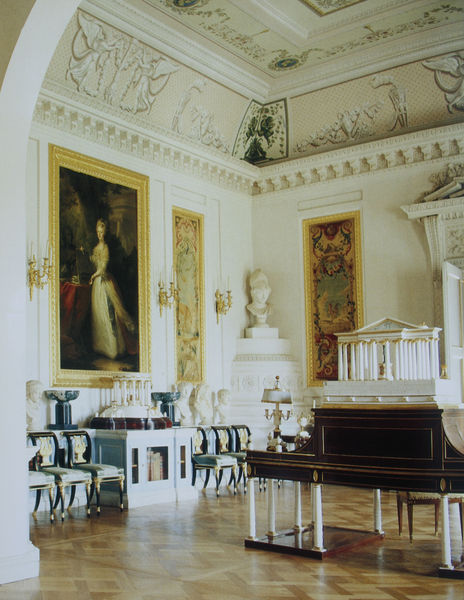
Titel: Schreibtisch in Bibliothek und Arbeitskabinett des Großfürsten Paul
Künstler: Heinrich Gambs
Standort: St. Petersburg
Institution: Schloss Pawlowsk
Schlagwörter: blau, flügel, gemälde, kopf, mann, schatten, weiß, braun, frau, grau, hell, holz, kleid, lampe, lampen, licht, marmor, raum, schwarz, stuhl, stühle, stützen, säulen, tisch, zimmer, dame, rot, schloss, malerei, ornament, teppich, wand, architektur, barock, rahmen, schale, sockel, bild, bildnis, füllhorn, innenraum, instrument, möbel, portrait, porträt, boden, gold, sessel, adel, decke, klassizismus, leuchte, musik, renaissance, kamin, engel, skulptur, bilder, ecke, modell, bogen, parkett, russland, giebel, füsse, saal, kuppel, ölgemälde, dekoration, salon, wandteppich, detail, büste, klavier, musikinstrument, musikzimmer, piano, verzierung, kerze, kerzen, leuchter, stuck, poliert, hoch, halle, foto, fotografie, photographie, wände, fussboden, gewölbe, palast, groß, stempel, helm, pracht, altar, girlanden, photo, fries, sims, kerzenhalter, kerzenleuchter, gesims, farbfoto, profan, fresken, griechenland, viktorianisch, tempel, königin, deckengemälde, fresko, kabinett, museum, sekretär, büsten, einrichtung, empire, prunk, wandbild, miniatur, athene, details, armleuchter, palais, tympanon, deckenmalerei, wölbung, barrock, stuckaturen, chateau, cembalo, stu, röntgen, schlosss, stuckatur, eremitage, spinett, behängt, lerzenleuchter, levitssky, parquet, stabparkett, pianoforte, to, he, braun#, skulpzur, instrument#